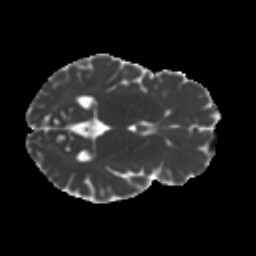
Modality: MD
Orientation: axial
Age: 21
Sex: male
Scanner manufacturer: ge
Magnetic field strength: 3 T
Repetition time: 7.8 s
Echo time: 0.0606 s